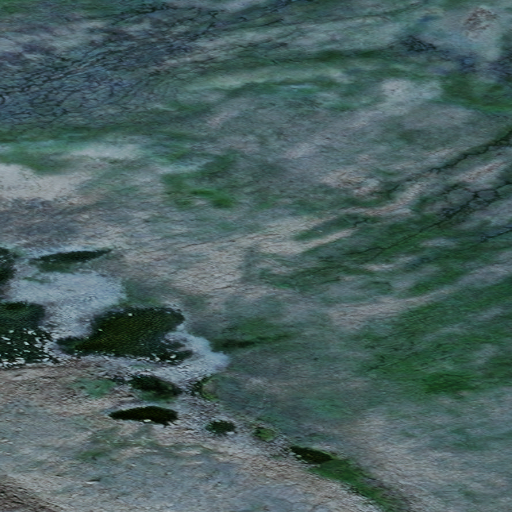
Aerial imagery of gap in Alaska named Mosquito Pass containing only unknown